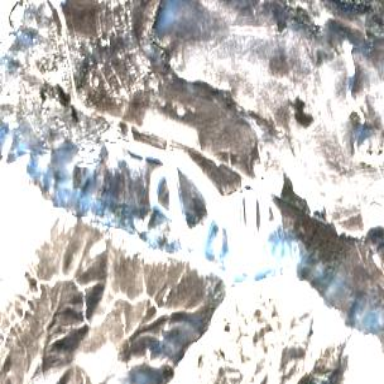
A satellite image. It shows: Area designated for winter sports.